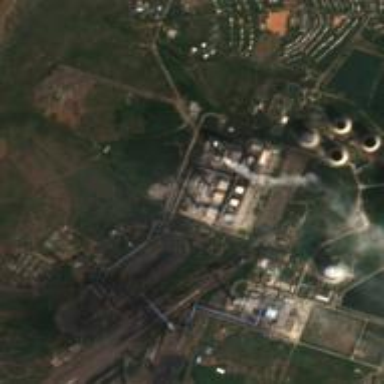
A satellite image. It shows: Industrial area with coal-powered plant enclosed by wall.